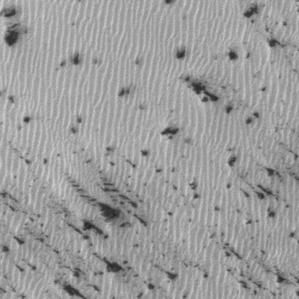
Label: frost